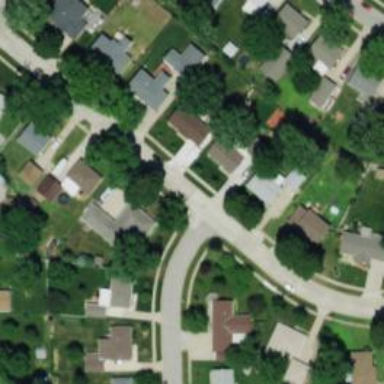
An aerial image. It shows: Neighborhood.